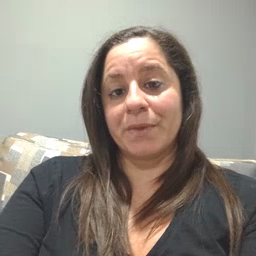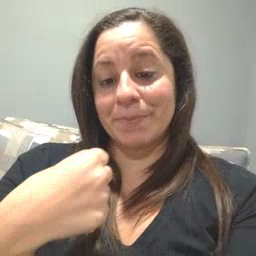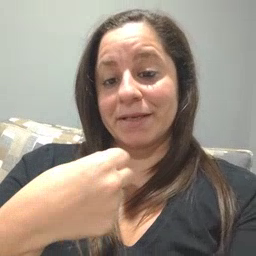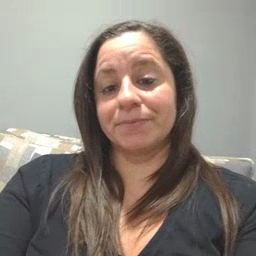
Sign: make